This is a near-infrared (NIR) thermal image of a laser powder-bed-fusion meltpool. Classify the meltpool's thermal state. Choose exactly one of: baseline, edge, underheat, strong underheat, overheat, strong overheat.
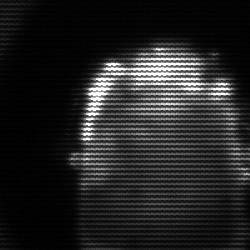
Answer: baseline